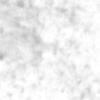
Label: no_change